The plot shows how the frequency content of a bearing vibration signal evolves over time (STFT spectrogram). Based on the visible evidence, which condition applies: normal, inner_race, outer_race, ball?
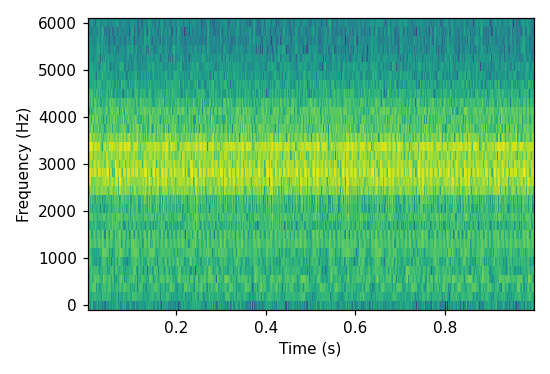
Answer: outer_race